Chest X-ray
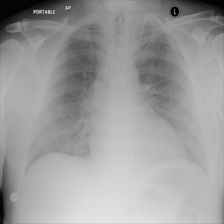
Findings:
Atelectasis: negative
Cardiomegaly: negative
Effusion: negative
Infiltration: negative
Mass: negative
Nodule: positive
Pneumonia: negative
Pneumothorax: negative
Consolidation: negative
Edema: negative
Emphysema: negative
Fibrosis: negative
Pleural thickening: negative
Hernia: negative